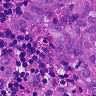
Metastatic tissue present: yes